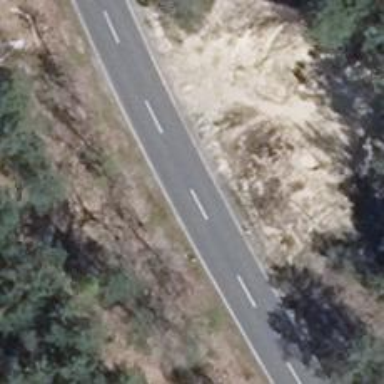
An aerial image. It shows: Tertiary road with asphalt surface.